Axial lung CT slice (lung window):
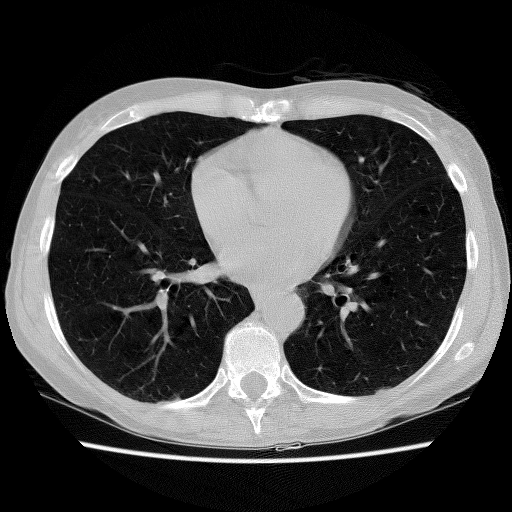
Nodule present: no